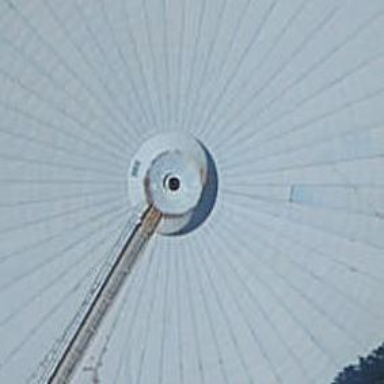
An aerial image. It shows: Storage tank that is man-made.